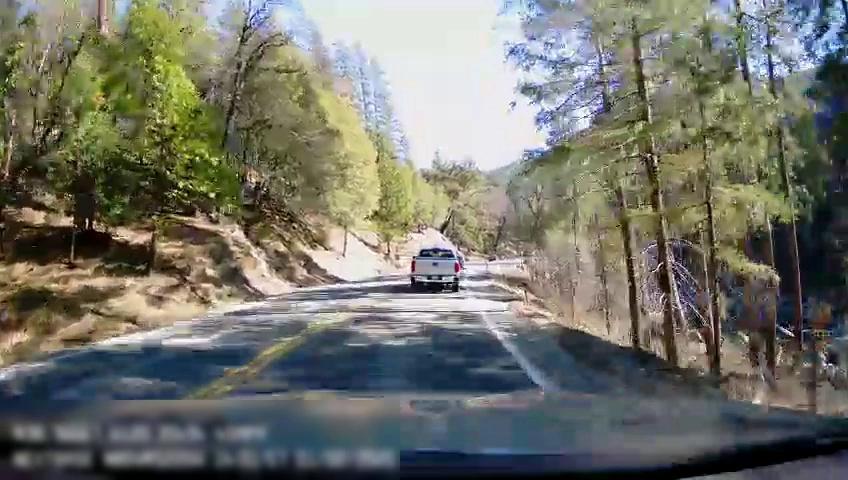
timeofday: Day
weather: Sunny
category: Drivable Space
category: Drivable Space
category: Vehicles | Truck
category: Lanes | Opposite Lane
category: Lanes | Current Lane
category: Lanes | Opposite Lane
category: Lanes | Current Lane